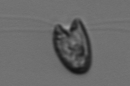
Label: flagellate_morphotype1